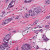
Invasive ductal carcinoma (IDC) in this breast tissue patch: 1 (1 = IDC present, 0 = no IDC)